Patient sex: M
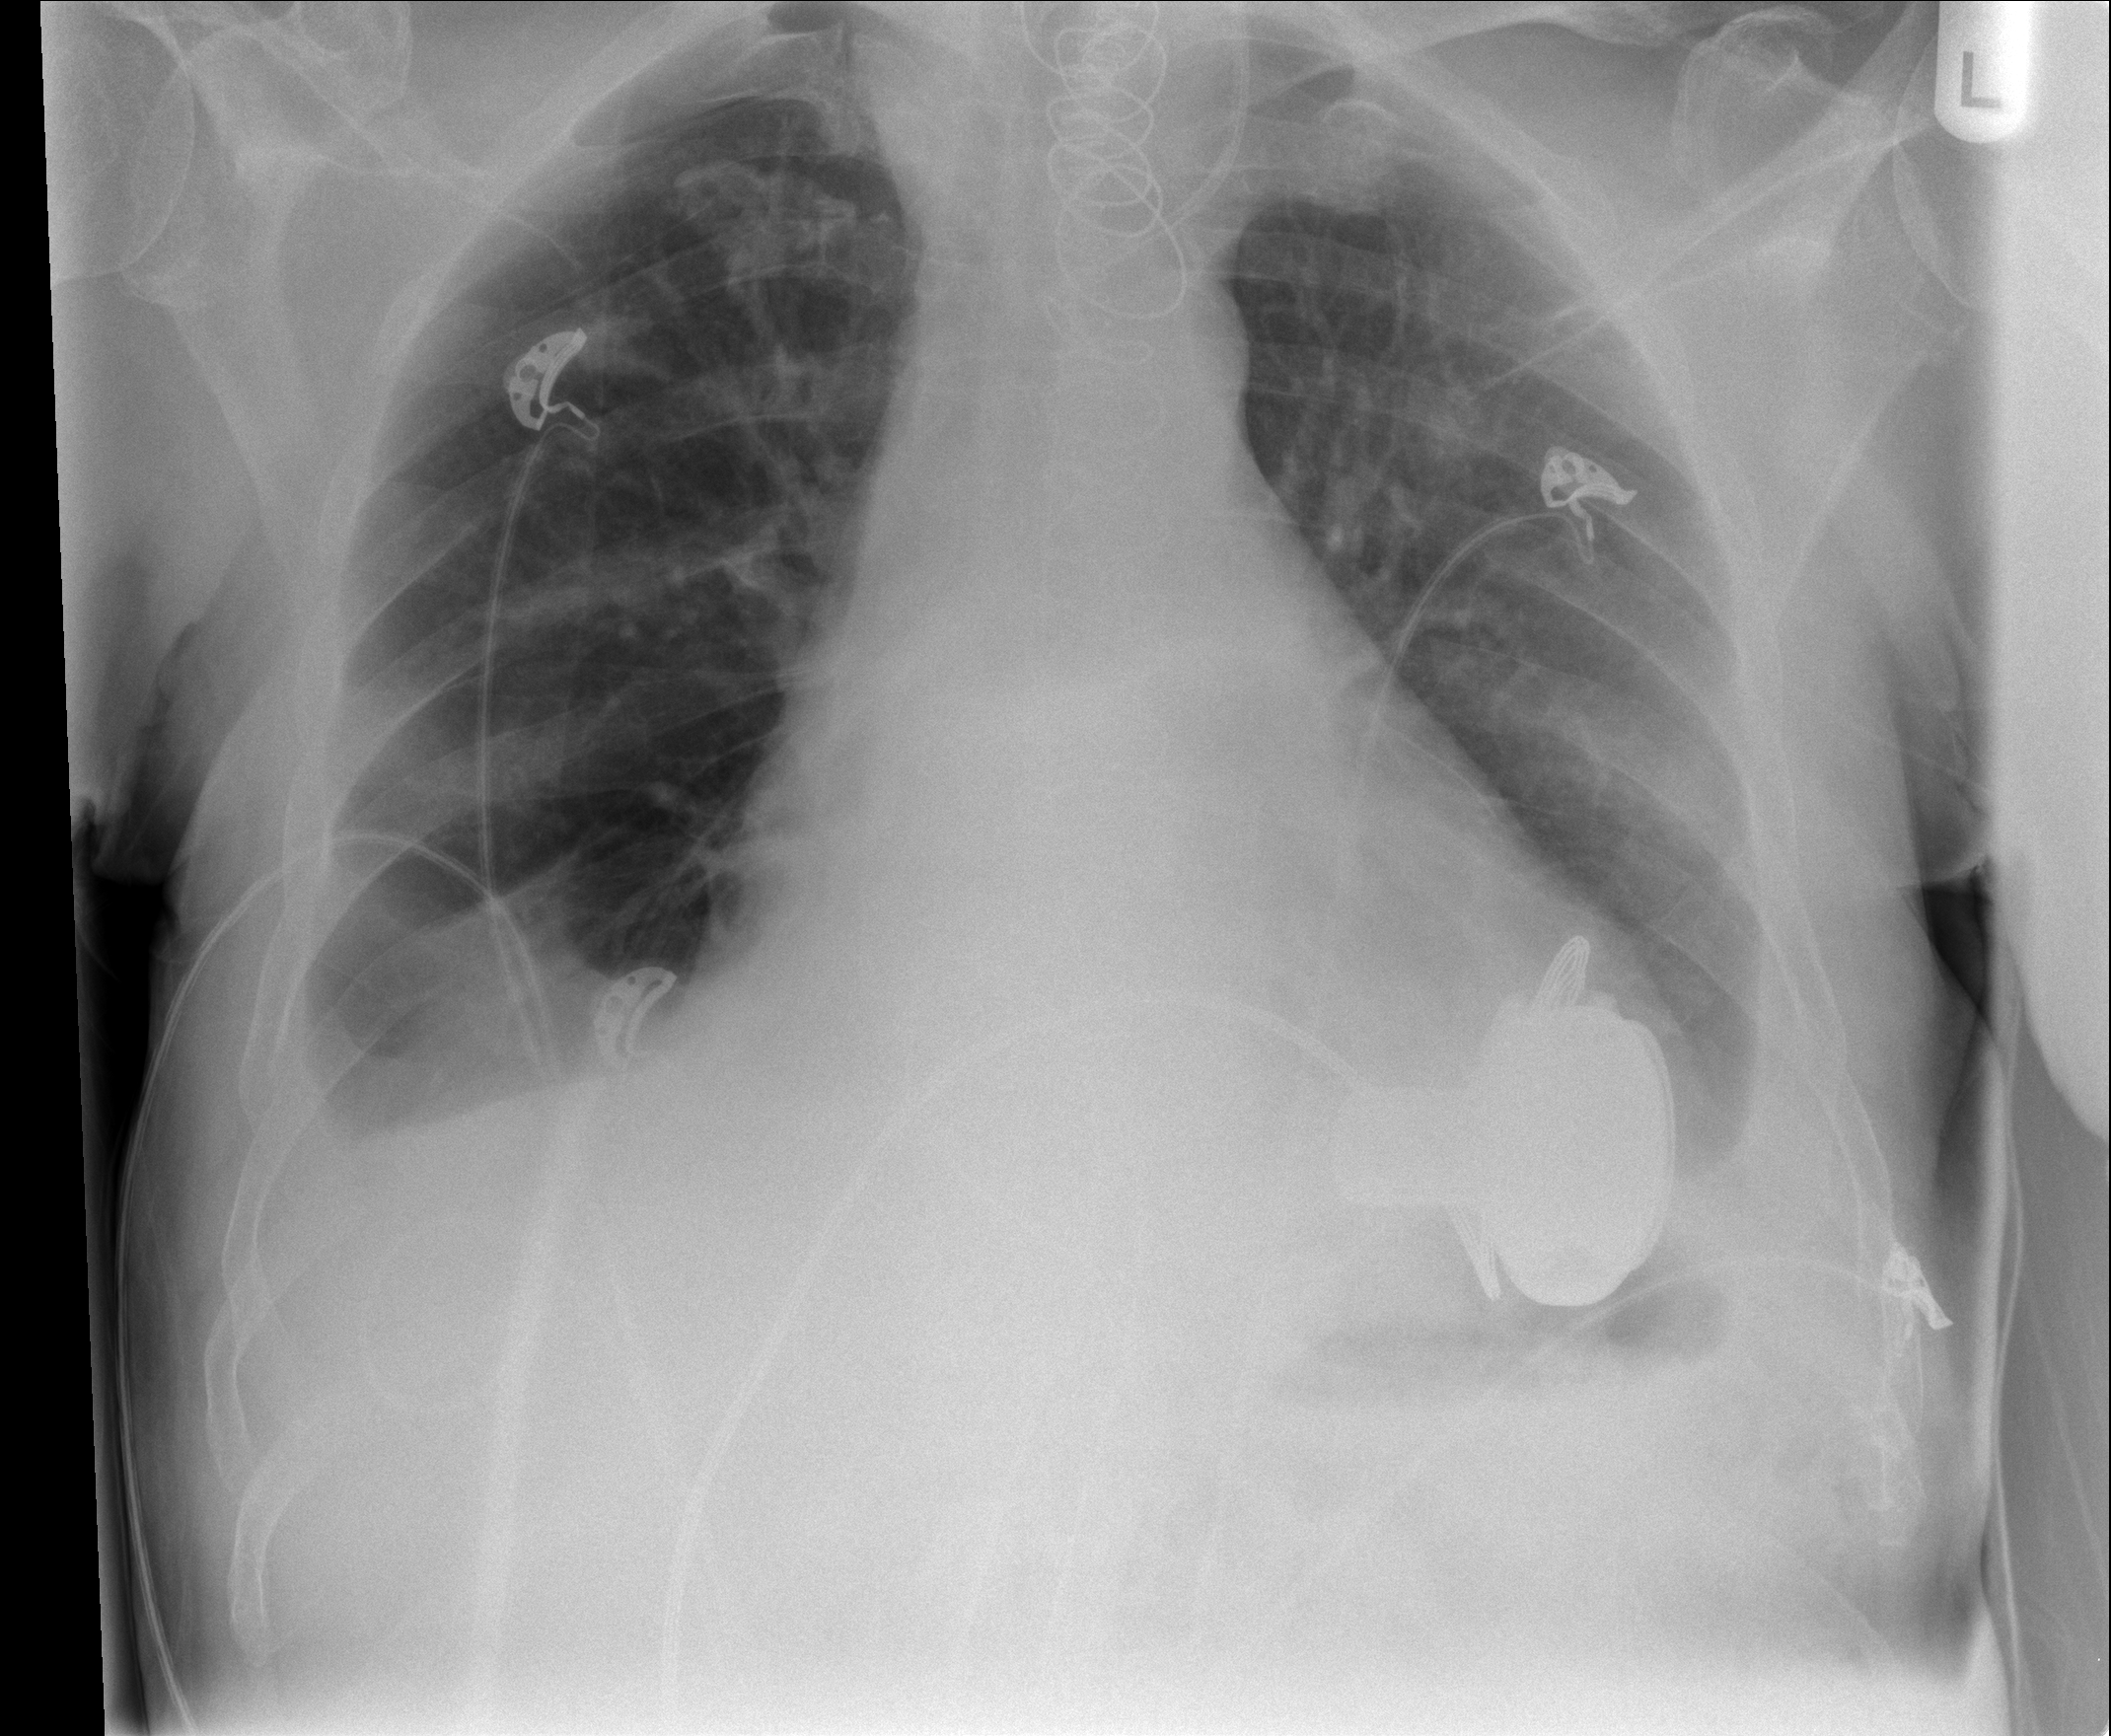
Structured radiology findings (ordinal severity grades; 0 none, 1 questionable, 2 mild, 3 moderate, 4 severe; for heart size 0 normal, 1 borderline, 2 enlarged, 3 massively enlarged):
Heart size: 2
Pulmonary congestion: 0
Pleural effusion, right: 2
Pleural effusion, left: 2
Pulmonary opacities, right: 0
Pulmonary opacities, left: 0
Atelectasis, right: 2
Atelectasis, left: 2